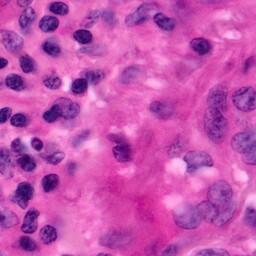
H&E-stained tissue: Pancreatic